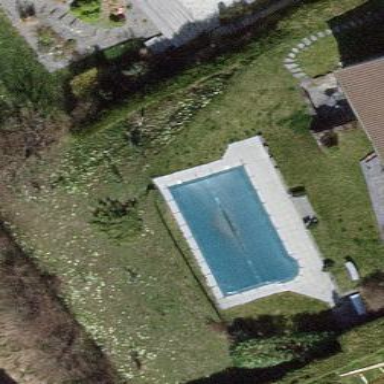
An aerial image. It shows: Outdoor swimming pool which is inground. This leisure land feature provides refreshing space for relaxation.